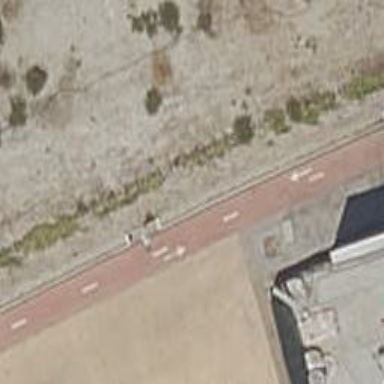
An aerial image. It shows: Bicycle parking area.